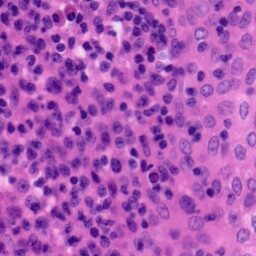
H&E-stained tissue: Tonsil